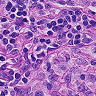
Metastatic tissue present: no